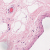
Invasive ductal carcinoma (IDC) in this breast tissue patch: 0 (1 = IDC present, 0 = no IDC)